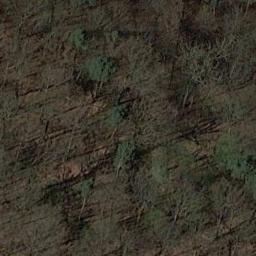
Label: forest